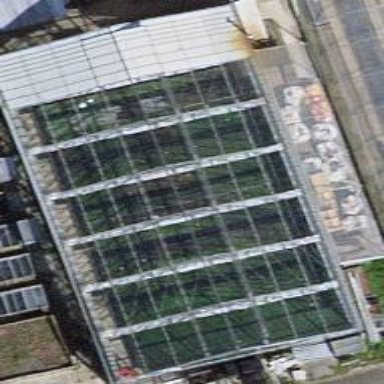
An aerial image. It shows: Greenhouse.